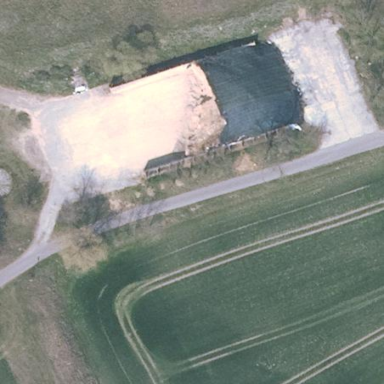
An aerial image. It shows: Bunker silo.